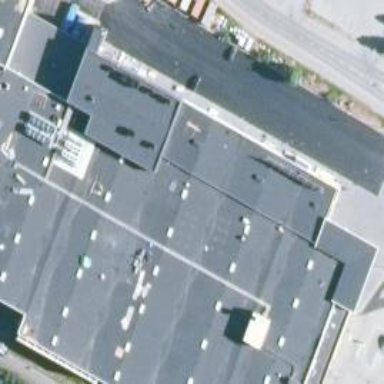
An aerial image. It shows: Supermarket building.